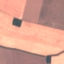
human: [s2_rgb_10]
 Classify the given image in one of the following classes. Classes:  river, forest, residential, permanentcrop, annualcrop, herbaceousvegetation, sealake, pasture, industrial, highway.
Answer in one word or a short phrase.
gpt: AnnualCrop